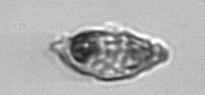
Label: Proterythropsis